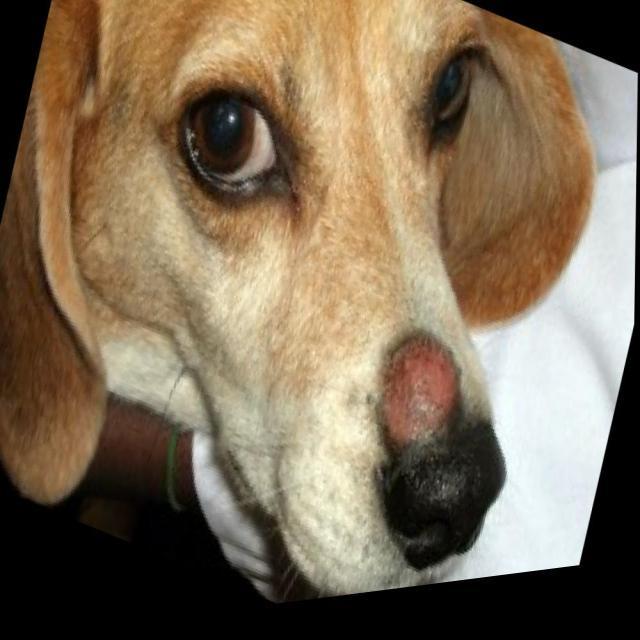
Canine ringworm (Dermatophytosis) — fungal infection caused by Microsporum or Trichophyton. Presents with circular alopecia, scaling, crusting, and broken hairs.